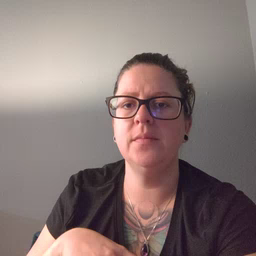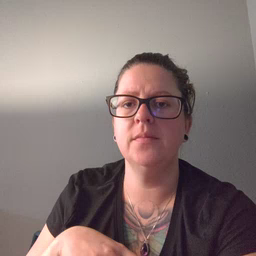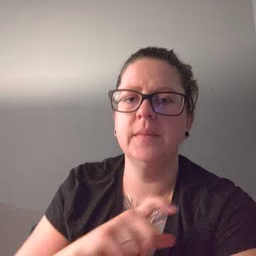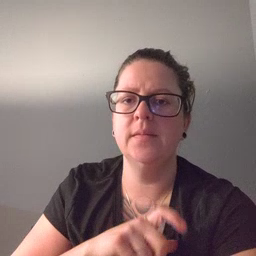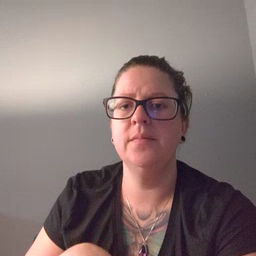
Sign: police